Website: slack
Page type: stored-credit-cards
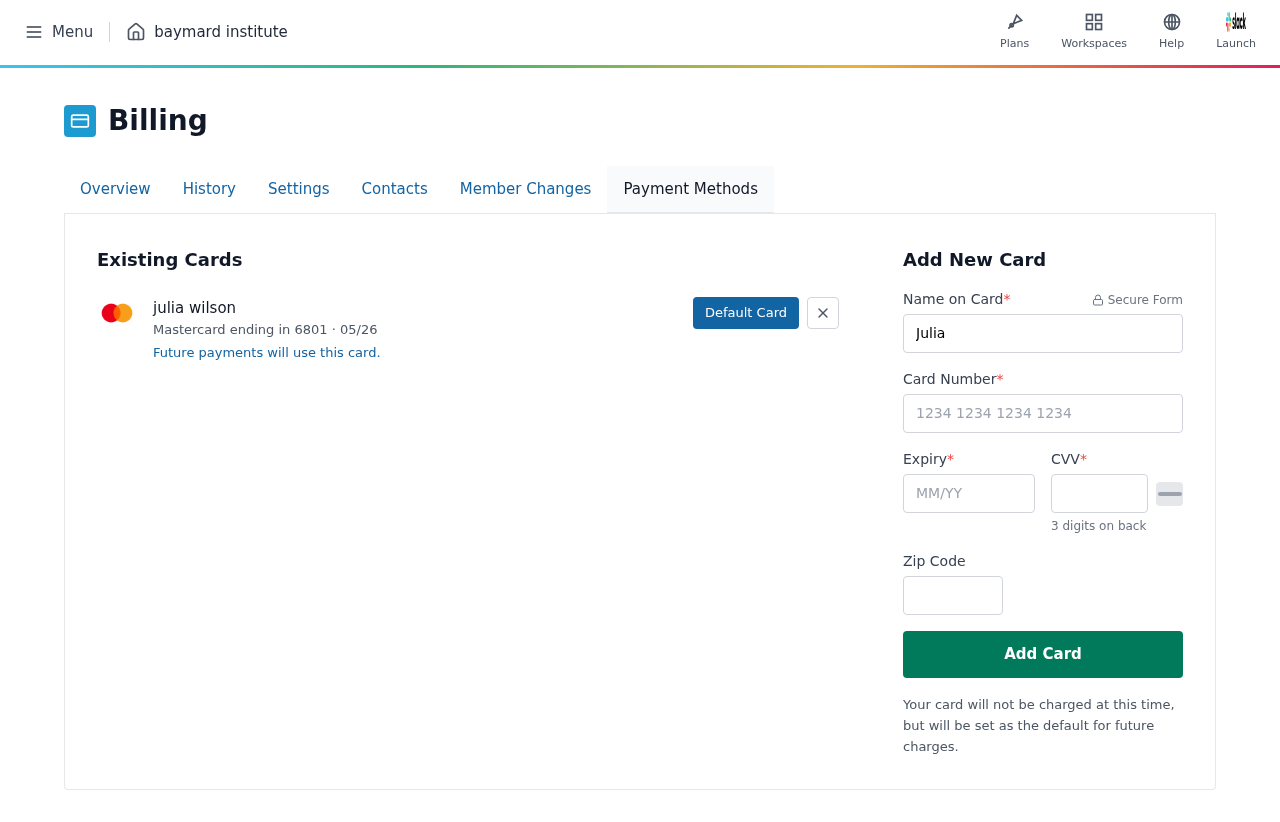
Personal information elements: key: PII_CARD_CVV
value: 008
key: PII_CARD_EXPIRY
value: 05/26
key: PII_CARD_EXPIRY_MONTH
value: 05
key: PII_CARD_EXPIRY_YEAR
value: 26
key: PII_CARD_LAST4
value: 6801
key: PII_CARD_NUMBER
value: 5481 7699 3075 6801
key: PII_CARD_TYPE
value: Mastercard
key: PII_FULLNAME
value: julia wilson
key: PII_FULLNAME
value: Julia Wilson
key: PII_POSTCODE
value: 26041